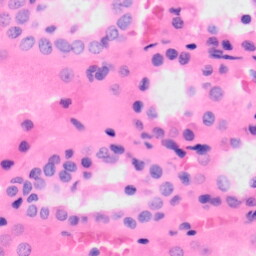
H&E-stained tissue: Kidney